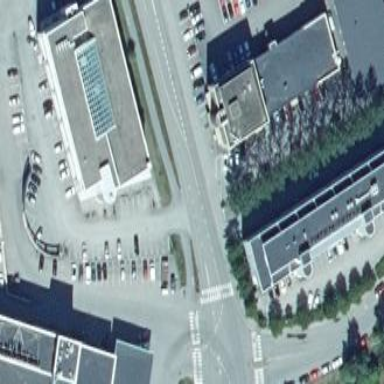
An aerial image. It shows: Street side parking area.